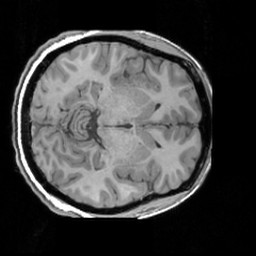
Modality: T1w
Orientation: axial
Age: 30
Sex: female
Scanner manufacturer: siemens
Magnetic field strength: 3 T
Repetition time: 1.63 s
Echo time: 0.00311 s